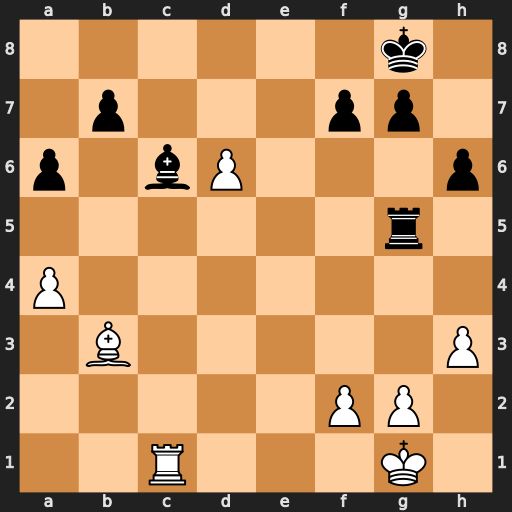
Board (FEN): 6k1/1p3pp1/p1bP3p/6r1/P7/1B5P/5PP1/2R3K1
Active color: w
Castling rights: -
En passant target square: -
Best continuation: Rxc6 bxc6 d7